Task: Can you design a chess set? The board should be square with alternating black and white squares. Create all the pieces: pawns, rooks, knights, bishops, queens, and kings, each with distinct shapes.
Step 3352:
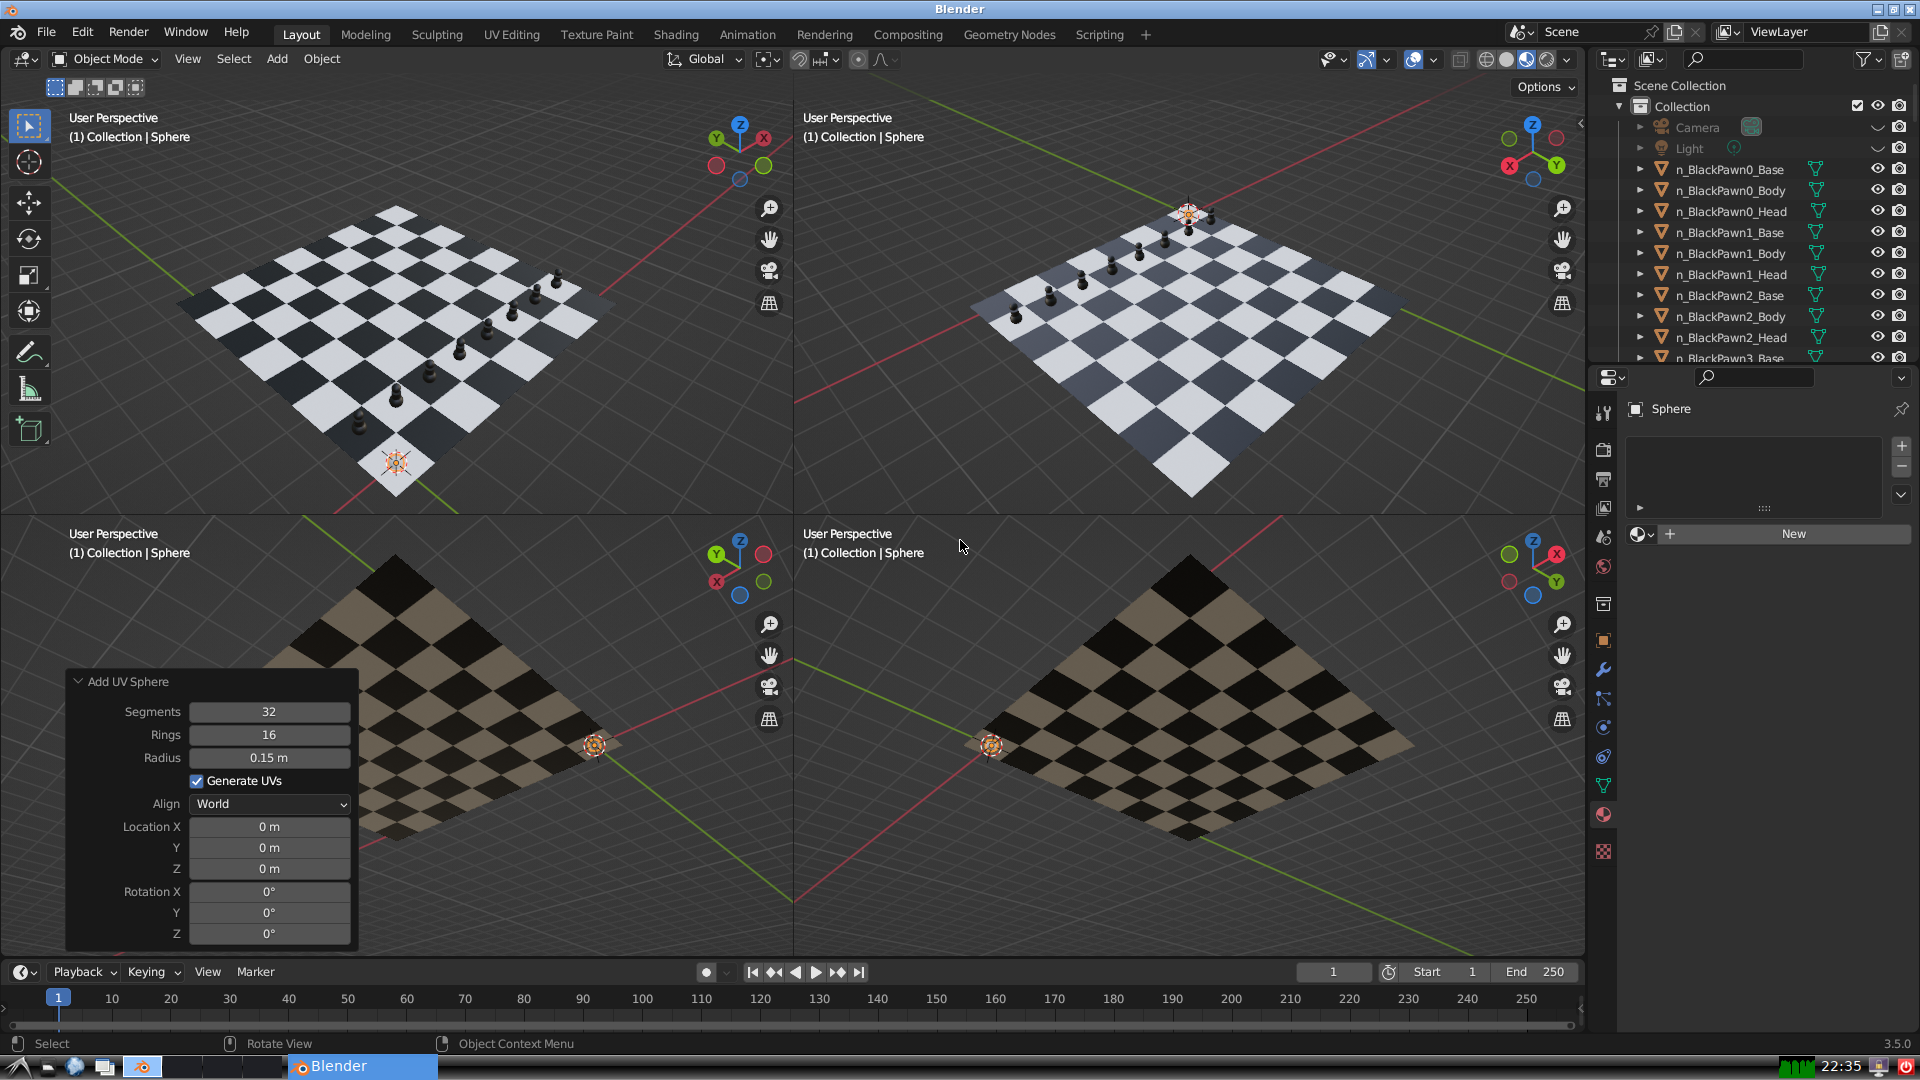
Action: {"mouse_move": [270, 827]}